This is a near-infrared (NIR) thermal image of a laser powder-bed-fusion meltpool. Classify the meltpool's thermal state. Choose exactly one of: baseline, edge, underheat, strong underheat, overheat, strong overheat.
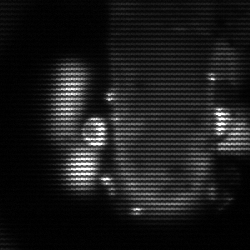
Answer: strong underheat